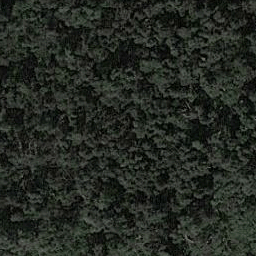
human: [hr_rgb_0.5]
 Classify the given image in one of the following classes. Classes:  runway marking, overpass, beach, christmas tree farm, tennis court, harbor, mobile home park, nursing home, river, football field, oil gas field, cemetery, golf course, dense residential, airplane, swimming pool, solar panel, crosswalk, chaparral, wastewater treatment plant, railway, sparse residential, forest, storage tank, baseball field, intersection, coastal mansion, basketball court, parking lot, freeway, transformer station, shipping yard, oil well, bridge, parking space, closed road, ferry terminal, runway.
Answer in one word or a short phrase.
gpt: forest